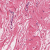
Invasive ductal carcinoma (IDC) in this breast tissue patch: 0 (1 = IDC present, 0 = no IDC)